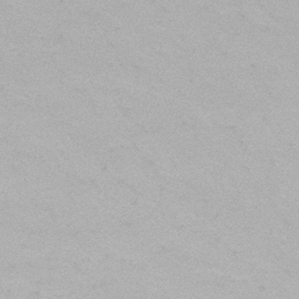
Label: frost